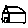
Label: house